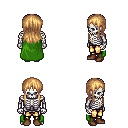
a pixel art fantasy rpg character, male body template, skeleton, green cape, gold greaves, light blonde unkempt hairstyle, brown shoes, four views (front, back, left, right), 2x2 character sprite sheet, small pixel art, hard edges, no anti-aliasing